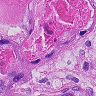
Metastatic tissue present: yes